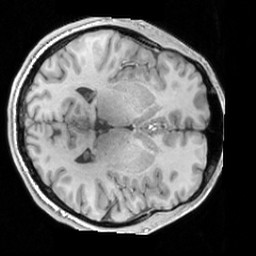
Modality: T1w
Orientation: axial
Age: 21
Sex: male
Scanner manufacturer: siemens
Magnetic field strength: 3 T
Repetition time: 1.63 s
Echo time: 0.00311 s